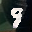
Label: 9